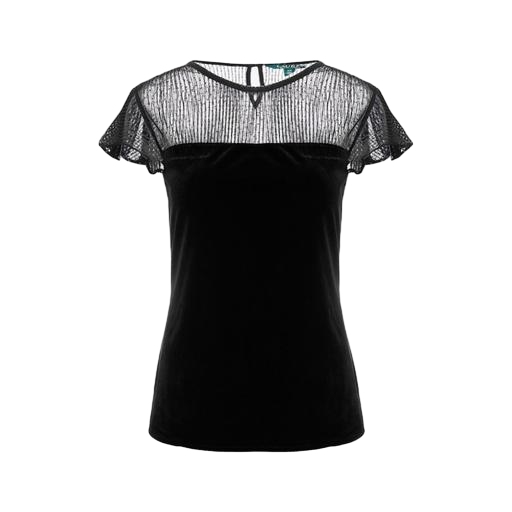
black mesh-paneled t-shirt, black lace-yoke jersey t-shirt, black lacey mesh-paneled top, white background